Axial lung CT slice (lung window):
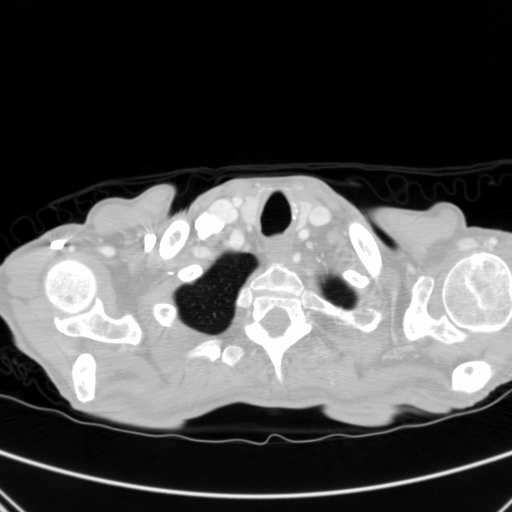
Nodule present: no